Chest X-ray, AP view. Patient: 36 years old, sex F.
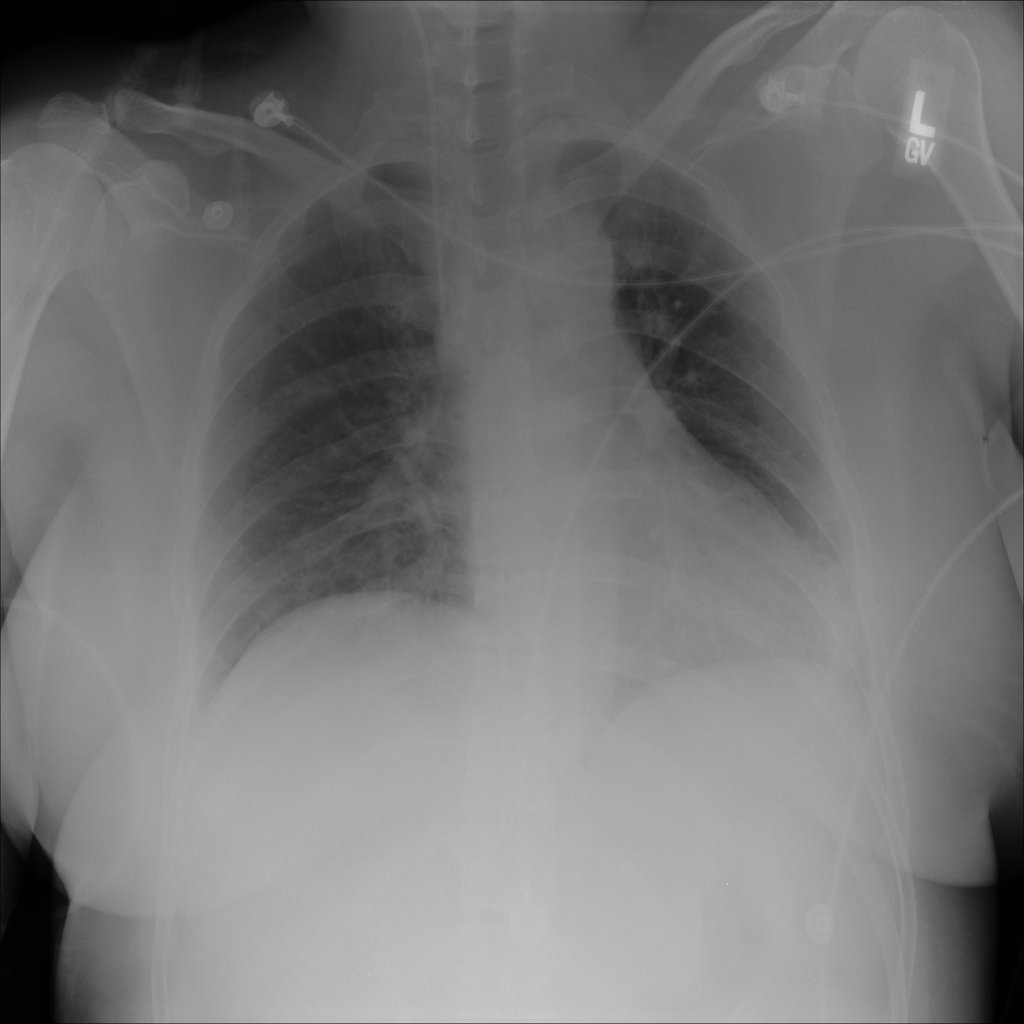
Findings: No Finding